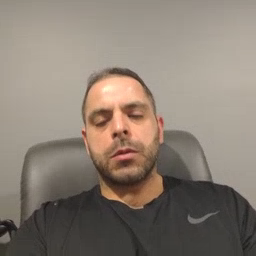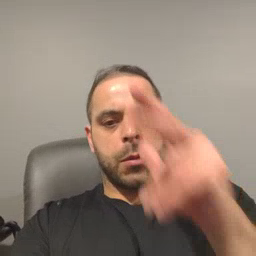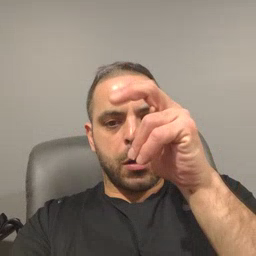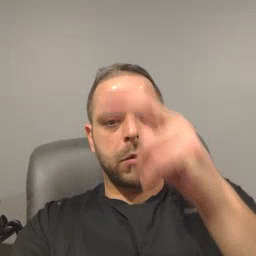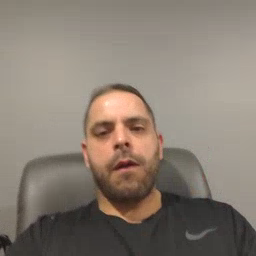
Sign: bug